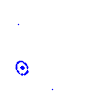
Particle: kaon